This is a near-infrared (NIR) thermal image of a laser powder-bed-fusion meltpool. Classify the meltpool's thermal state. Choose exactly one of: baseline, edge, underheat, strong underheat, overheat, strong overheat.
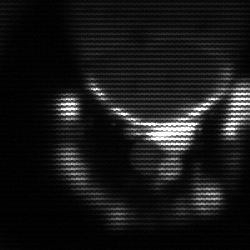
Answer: edge